Interaction volume radius: 5 \u00c5
Interaction volume height: 15 \u00c5
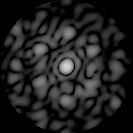
Disorder parameter: 0.6905